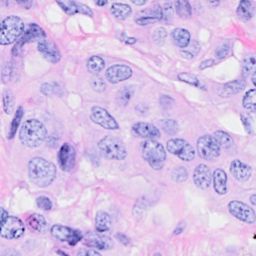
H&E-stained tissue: Breast